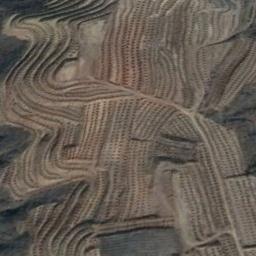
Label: terrace